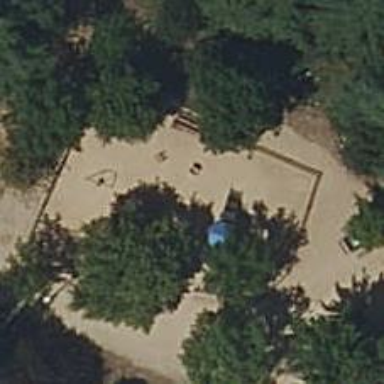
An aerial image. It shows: Playground area for leisure land.